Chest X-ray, AP view. Patient: 46 years old, sex M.
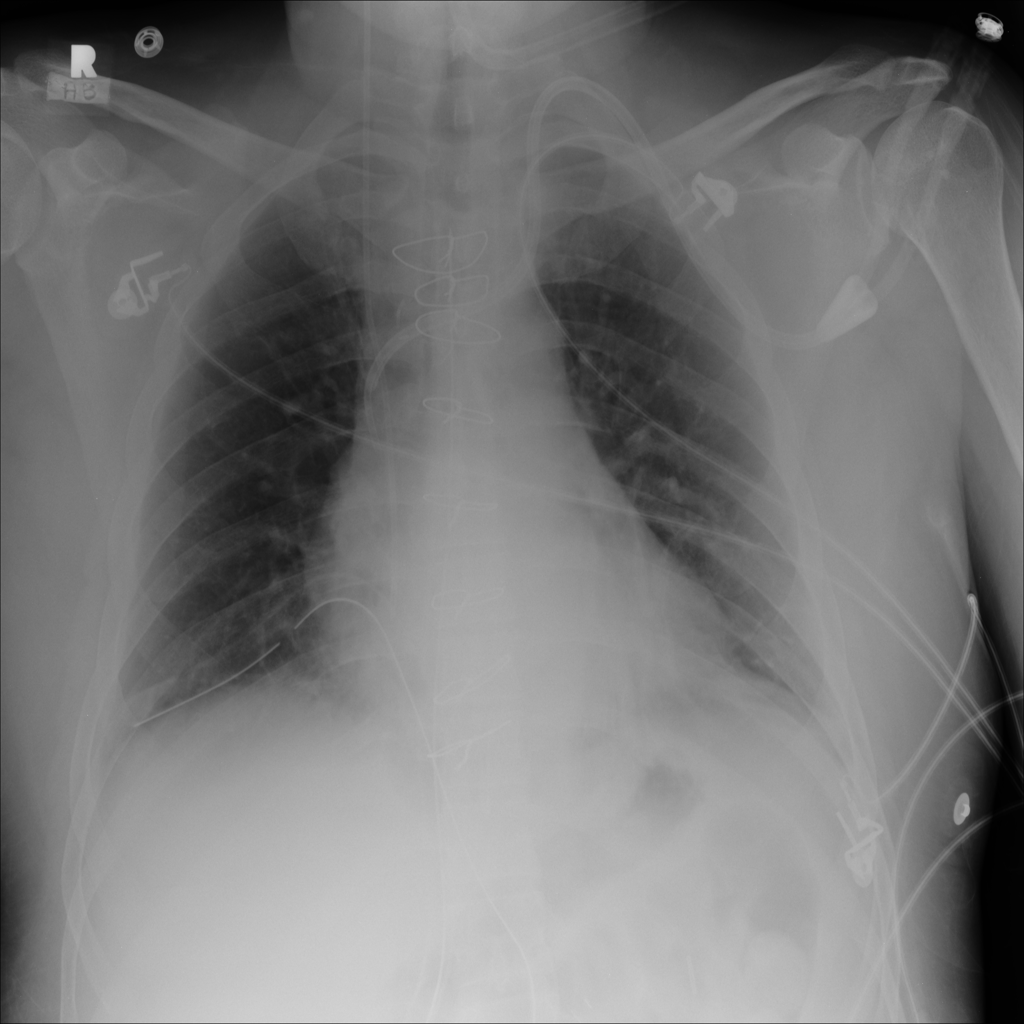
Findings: Atelectasis, Infiltration